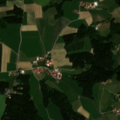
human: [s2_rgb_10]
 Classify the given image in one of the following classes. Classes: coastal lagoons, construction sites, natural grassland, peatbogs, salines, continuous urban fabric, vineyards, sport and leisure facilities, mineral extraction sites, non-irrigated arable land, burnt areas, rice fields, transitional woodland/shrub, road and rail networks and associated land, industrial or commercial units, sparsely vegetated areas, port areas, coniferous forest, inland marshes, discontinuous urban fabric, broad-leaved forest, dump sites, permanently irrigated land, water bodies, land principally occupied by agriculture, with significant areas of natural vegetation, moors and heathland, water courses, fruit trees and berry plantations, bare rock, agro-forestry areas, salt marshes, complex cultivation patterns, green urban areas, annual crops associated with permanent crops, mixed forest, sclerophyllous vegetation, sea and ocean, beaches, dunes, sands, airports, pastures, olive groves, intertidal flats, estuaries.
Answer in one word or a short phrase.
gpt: non-irrigated arable land, pastures, complex cultivation patterns, land principally occupied by agriculture, with significant areas of natural vegetation, coniferous forest, mixed forest